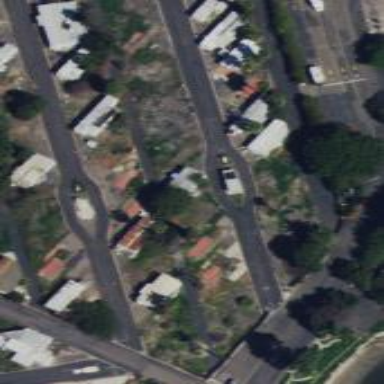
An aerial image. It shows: Residential road.